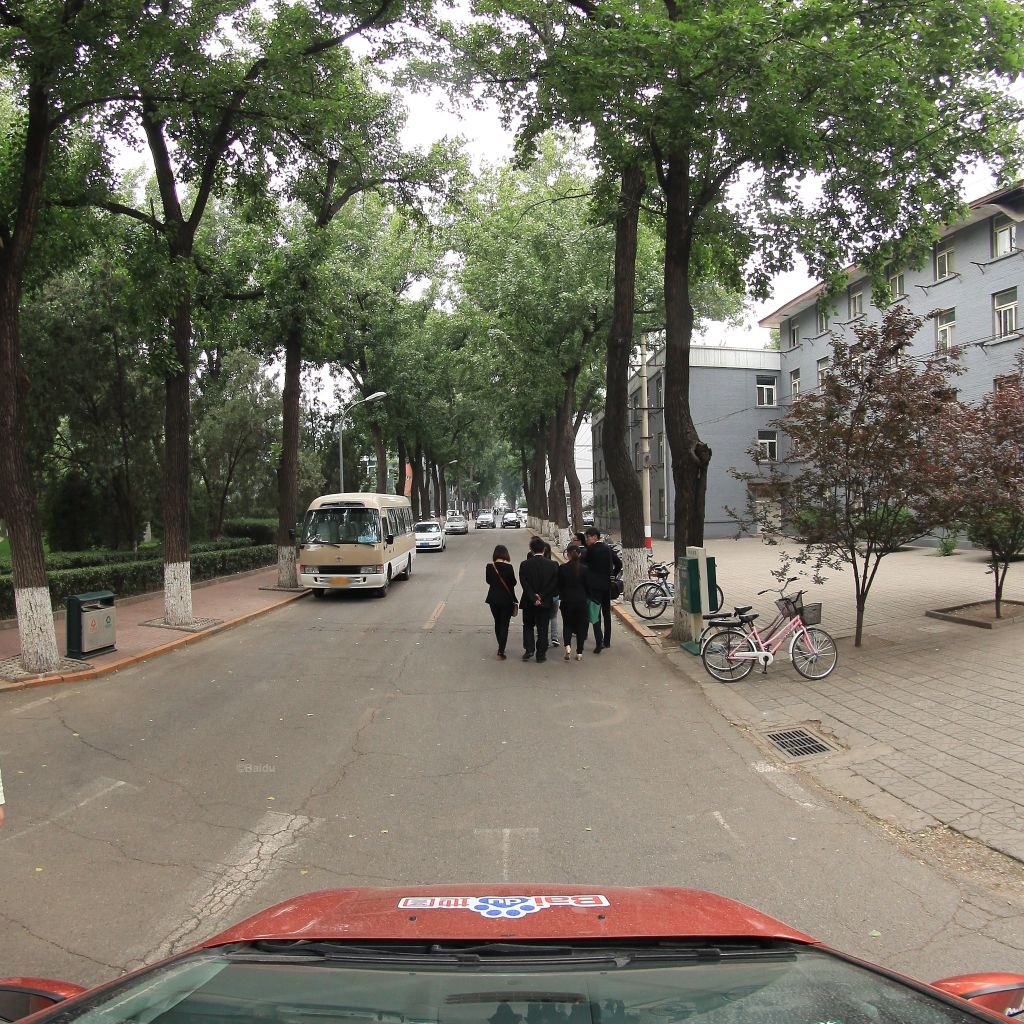
Region: Haidian
Road damage annotations: alligator crack, alligator crack